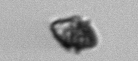
Label: Kryptoperidinium_triquetrum